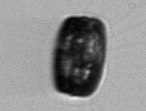
Label: Thalassiosira